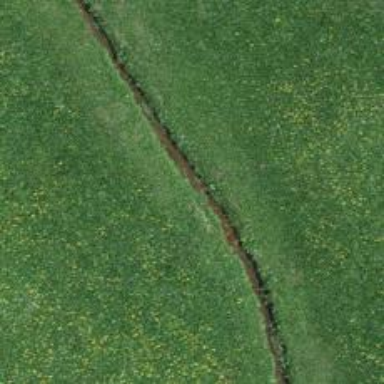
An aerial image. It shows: Ditch passing through tunnel.